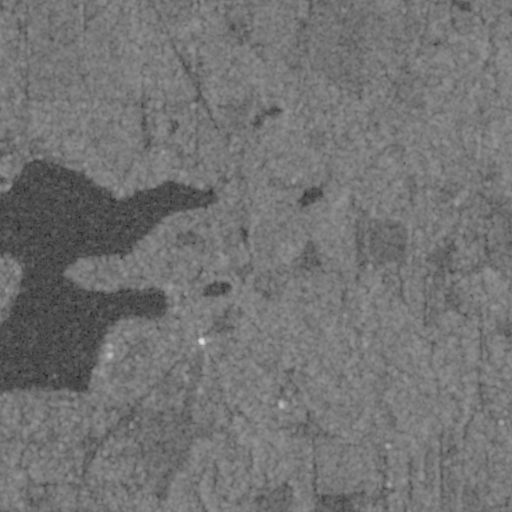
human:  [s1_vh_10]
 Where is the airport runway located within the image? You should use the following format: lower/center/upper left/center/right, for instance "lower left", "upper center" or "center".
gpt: The airport runway is located in the lower left of the image.
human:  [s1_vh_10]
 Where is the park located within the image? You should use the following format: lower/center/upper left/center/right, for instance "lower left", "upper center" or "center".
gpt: The park is located in the center of the image.
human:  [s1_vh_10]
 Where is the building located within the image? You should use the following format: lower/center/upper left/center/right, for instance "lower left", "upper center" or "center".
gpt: The building is located in the lower left of the image.
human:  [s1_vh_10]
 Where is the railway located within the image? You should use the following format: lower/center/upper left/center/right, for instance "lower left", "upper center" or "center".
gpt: The railway is located in the lower of the image.
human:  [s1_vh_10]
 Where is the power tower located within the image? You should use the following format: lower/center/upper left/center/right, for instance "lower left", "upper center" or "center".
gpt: There is no power tower in the image.

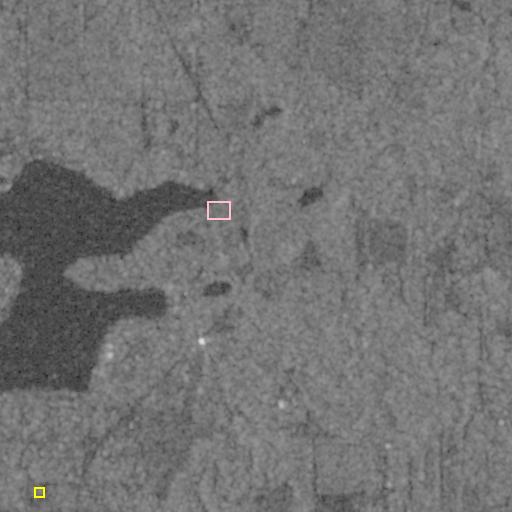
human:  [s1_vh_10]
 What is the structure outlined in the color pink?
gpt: The structure outlined in pink is a park.
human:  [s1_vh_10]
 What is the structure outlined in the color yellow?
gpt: The structure outlined in yellow is a building.
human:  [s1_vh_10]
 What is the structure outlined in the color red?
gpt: There is no red outline.